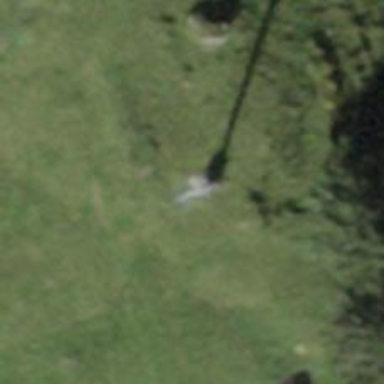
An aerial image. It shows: Pylon used for aerialway.